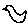
Label: bird